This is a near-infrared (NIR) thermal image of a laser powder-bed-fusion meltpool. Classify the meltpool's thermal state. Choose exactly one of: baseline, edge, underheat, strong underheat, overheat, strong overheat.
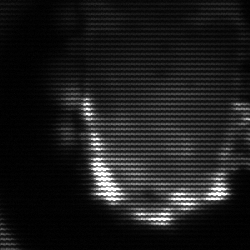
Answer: baseline